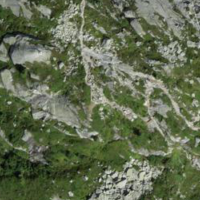
EUNIS habitat code: 31
Species observed at this site:
Marmota marmota